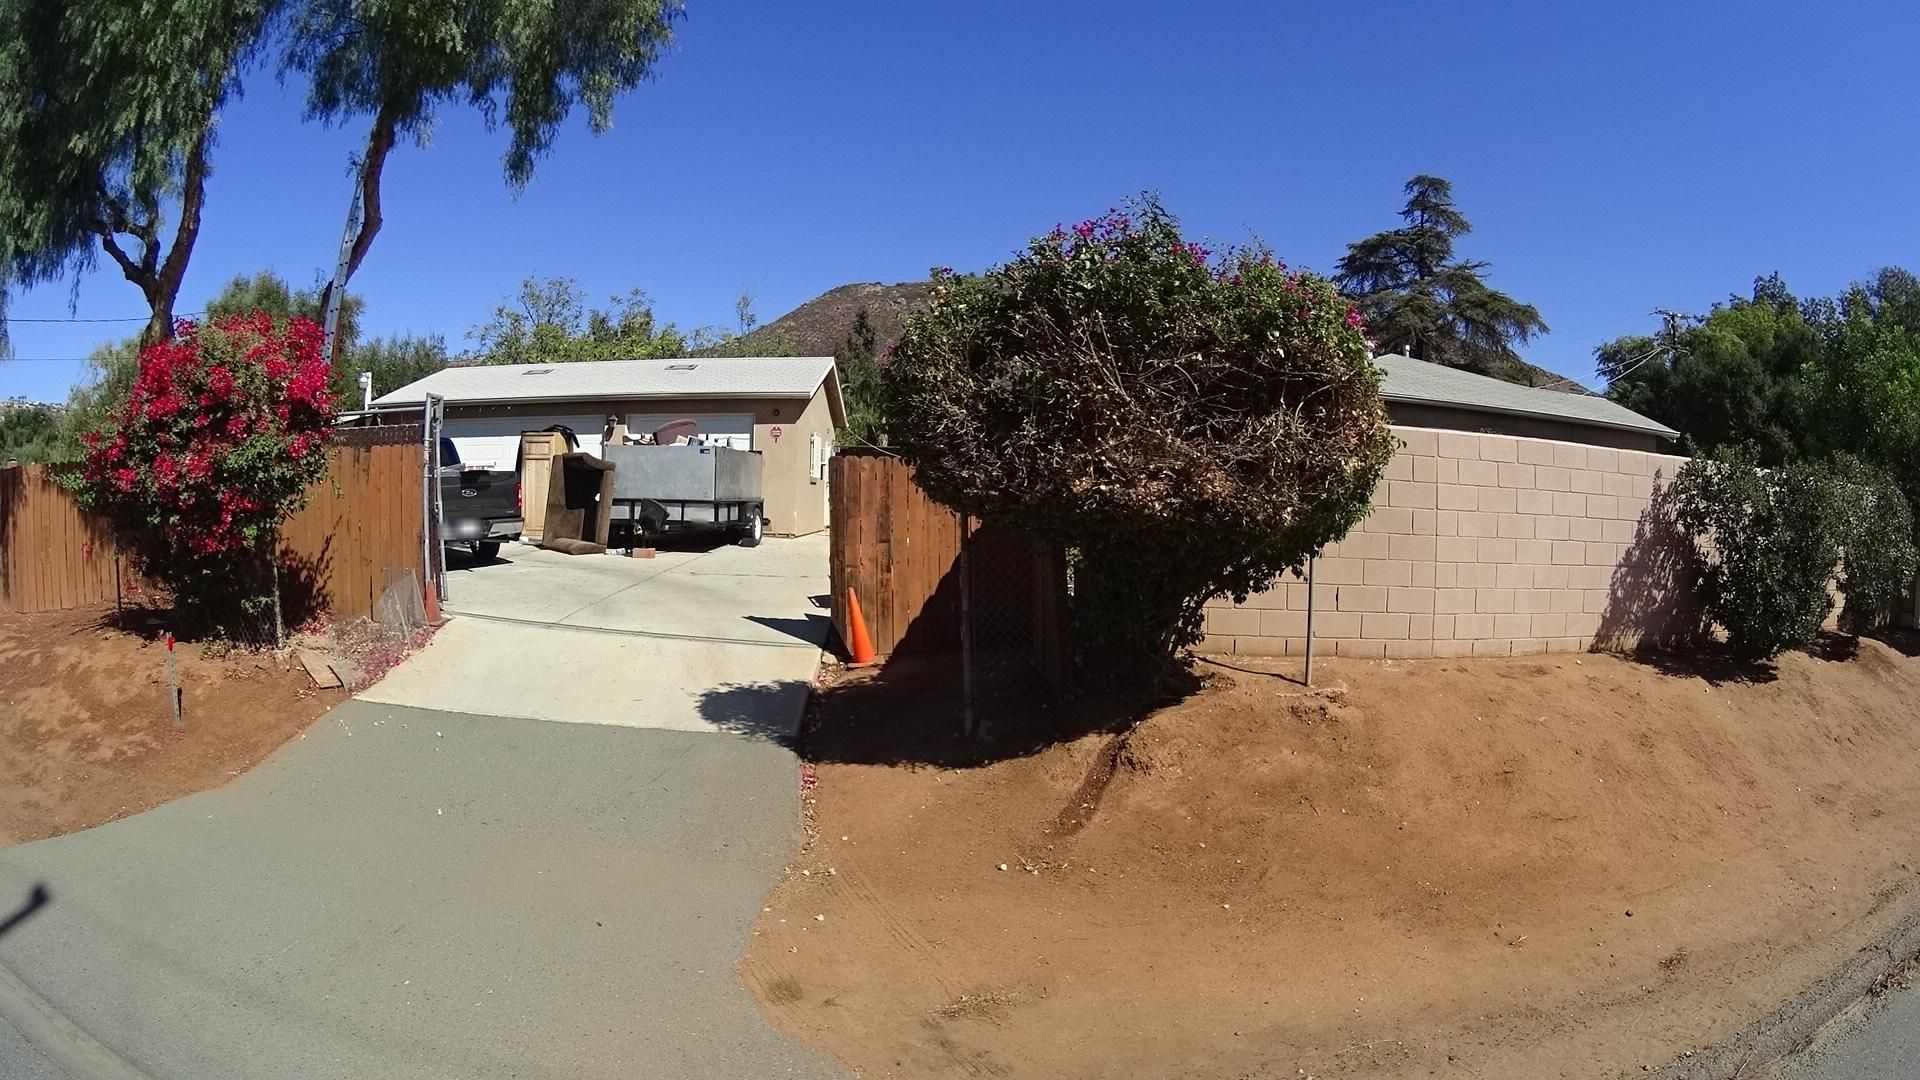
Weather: clear
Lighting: day
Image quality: good
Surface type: walking surface
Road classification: tertiary
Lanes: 2
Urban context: urban centre
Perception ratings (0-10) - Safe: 1.53, Lively: 3.54, Beautiful: 9.02, Boring: 5.38, Depressing: 7.38, Wealthy: 8.24